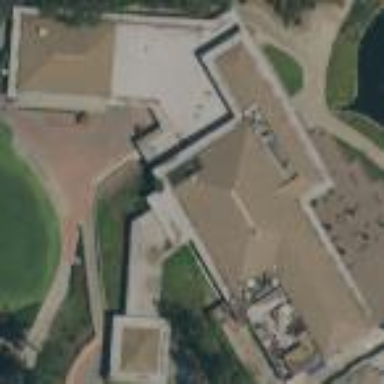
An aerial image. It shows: Building associated with golf.